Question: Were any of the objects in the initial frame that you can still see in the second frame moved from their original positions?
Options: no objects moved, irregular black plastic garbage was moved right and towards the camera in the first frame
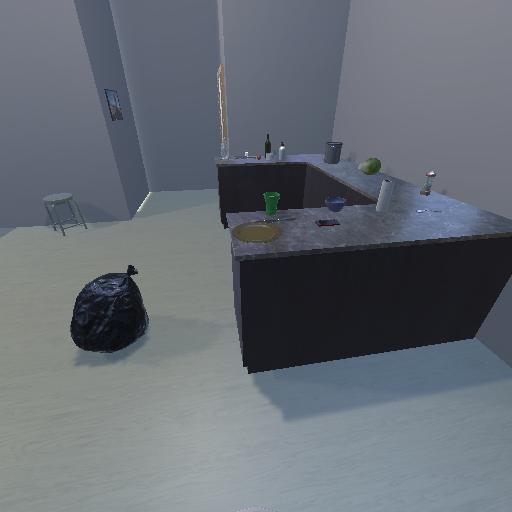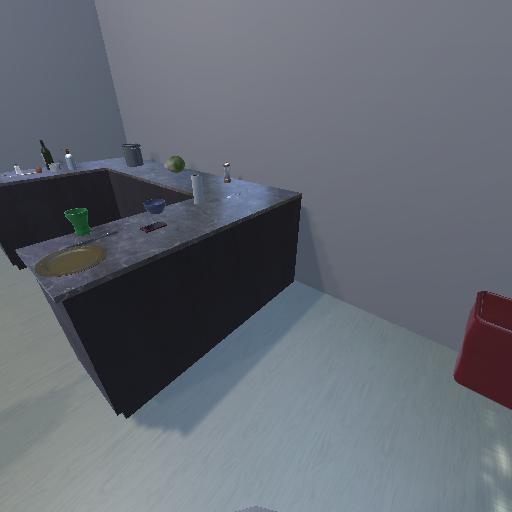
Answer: no objects moved